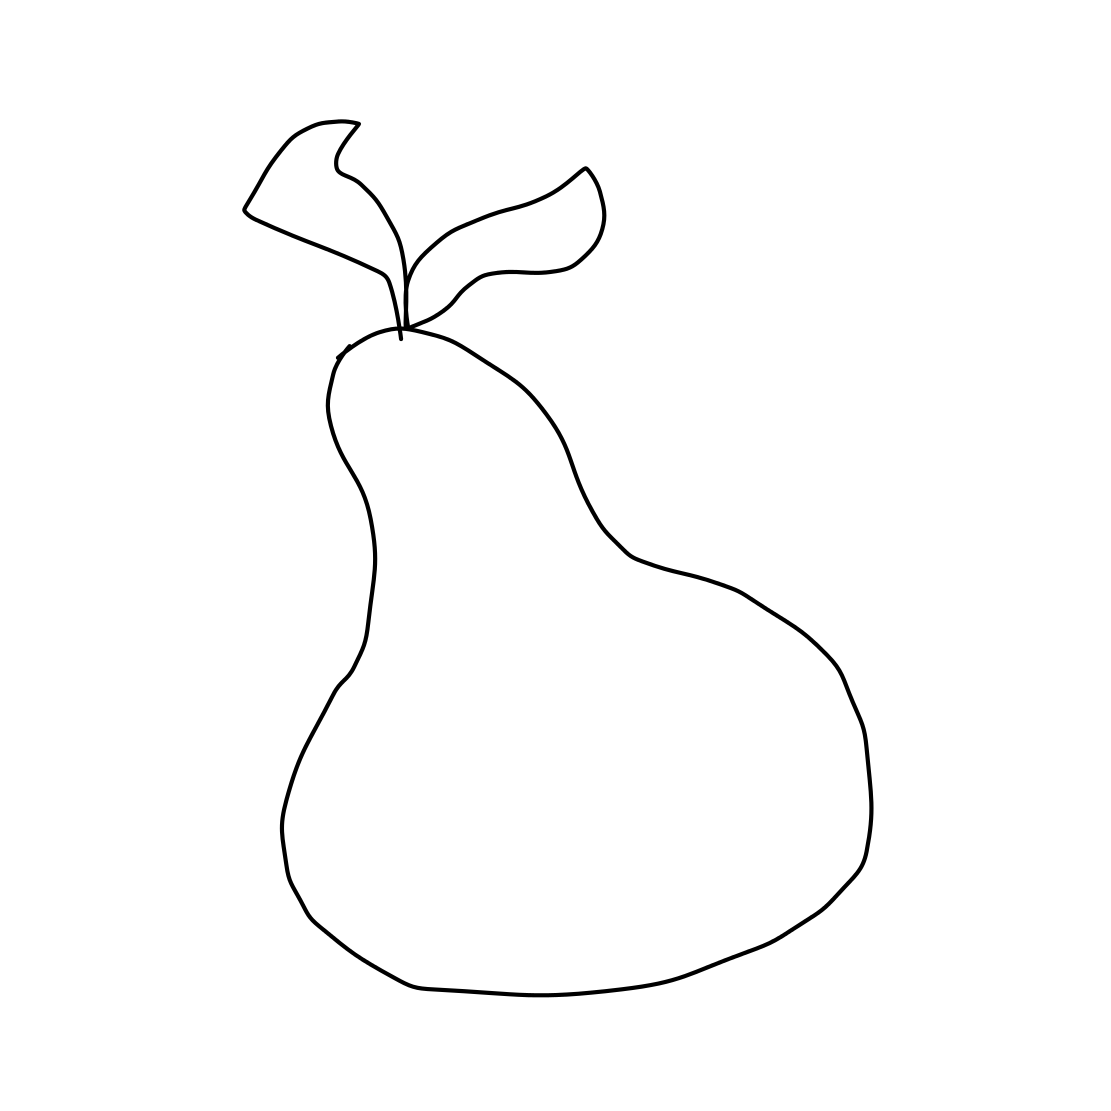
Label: pear